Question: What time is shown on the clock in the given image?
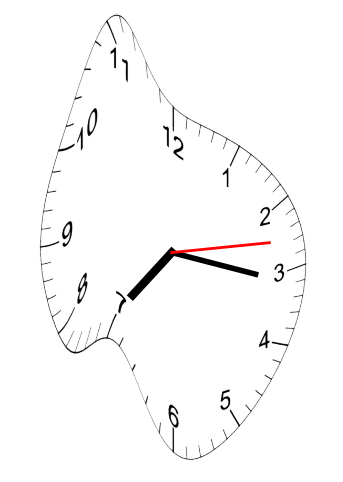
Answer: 07:16:13